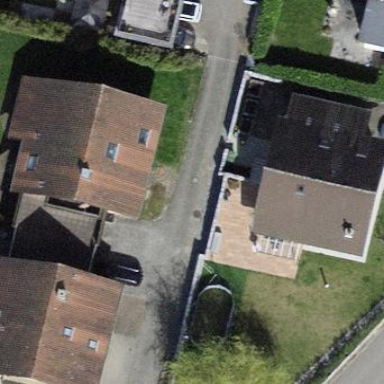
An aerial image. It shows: Building with tiled roof.